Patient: sex F, age 26
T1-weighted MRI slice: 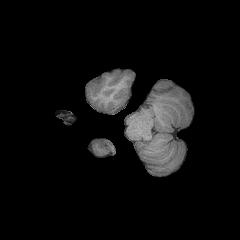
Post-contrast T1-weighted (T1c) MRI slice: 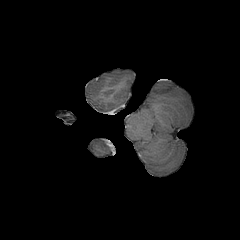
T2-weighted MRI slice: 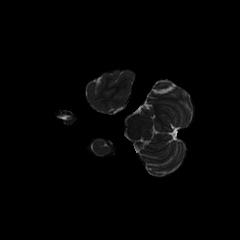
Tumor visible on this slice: no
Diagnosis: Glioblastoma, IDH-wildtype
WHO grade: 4